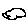
Label: cloud